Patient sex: M
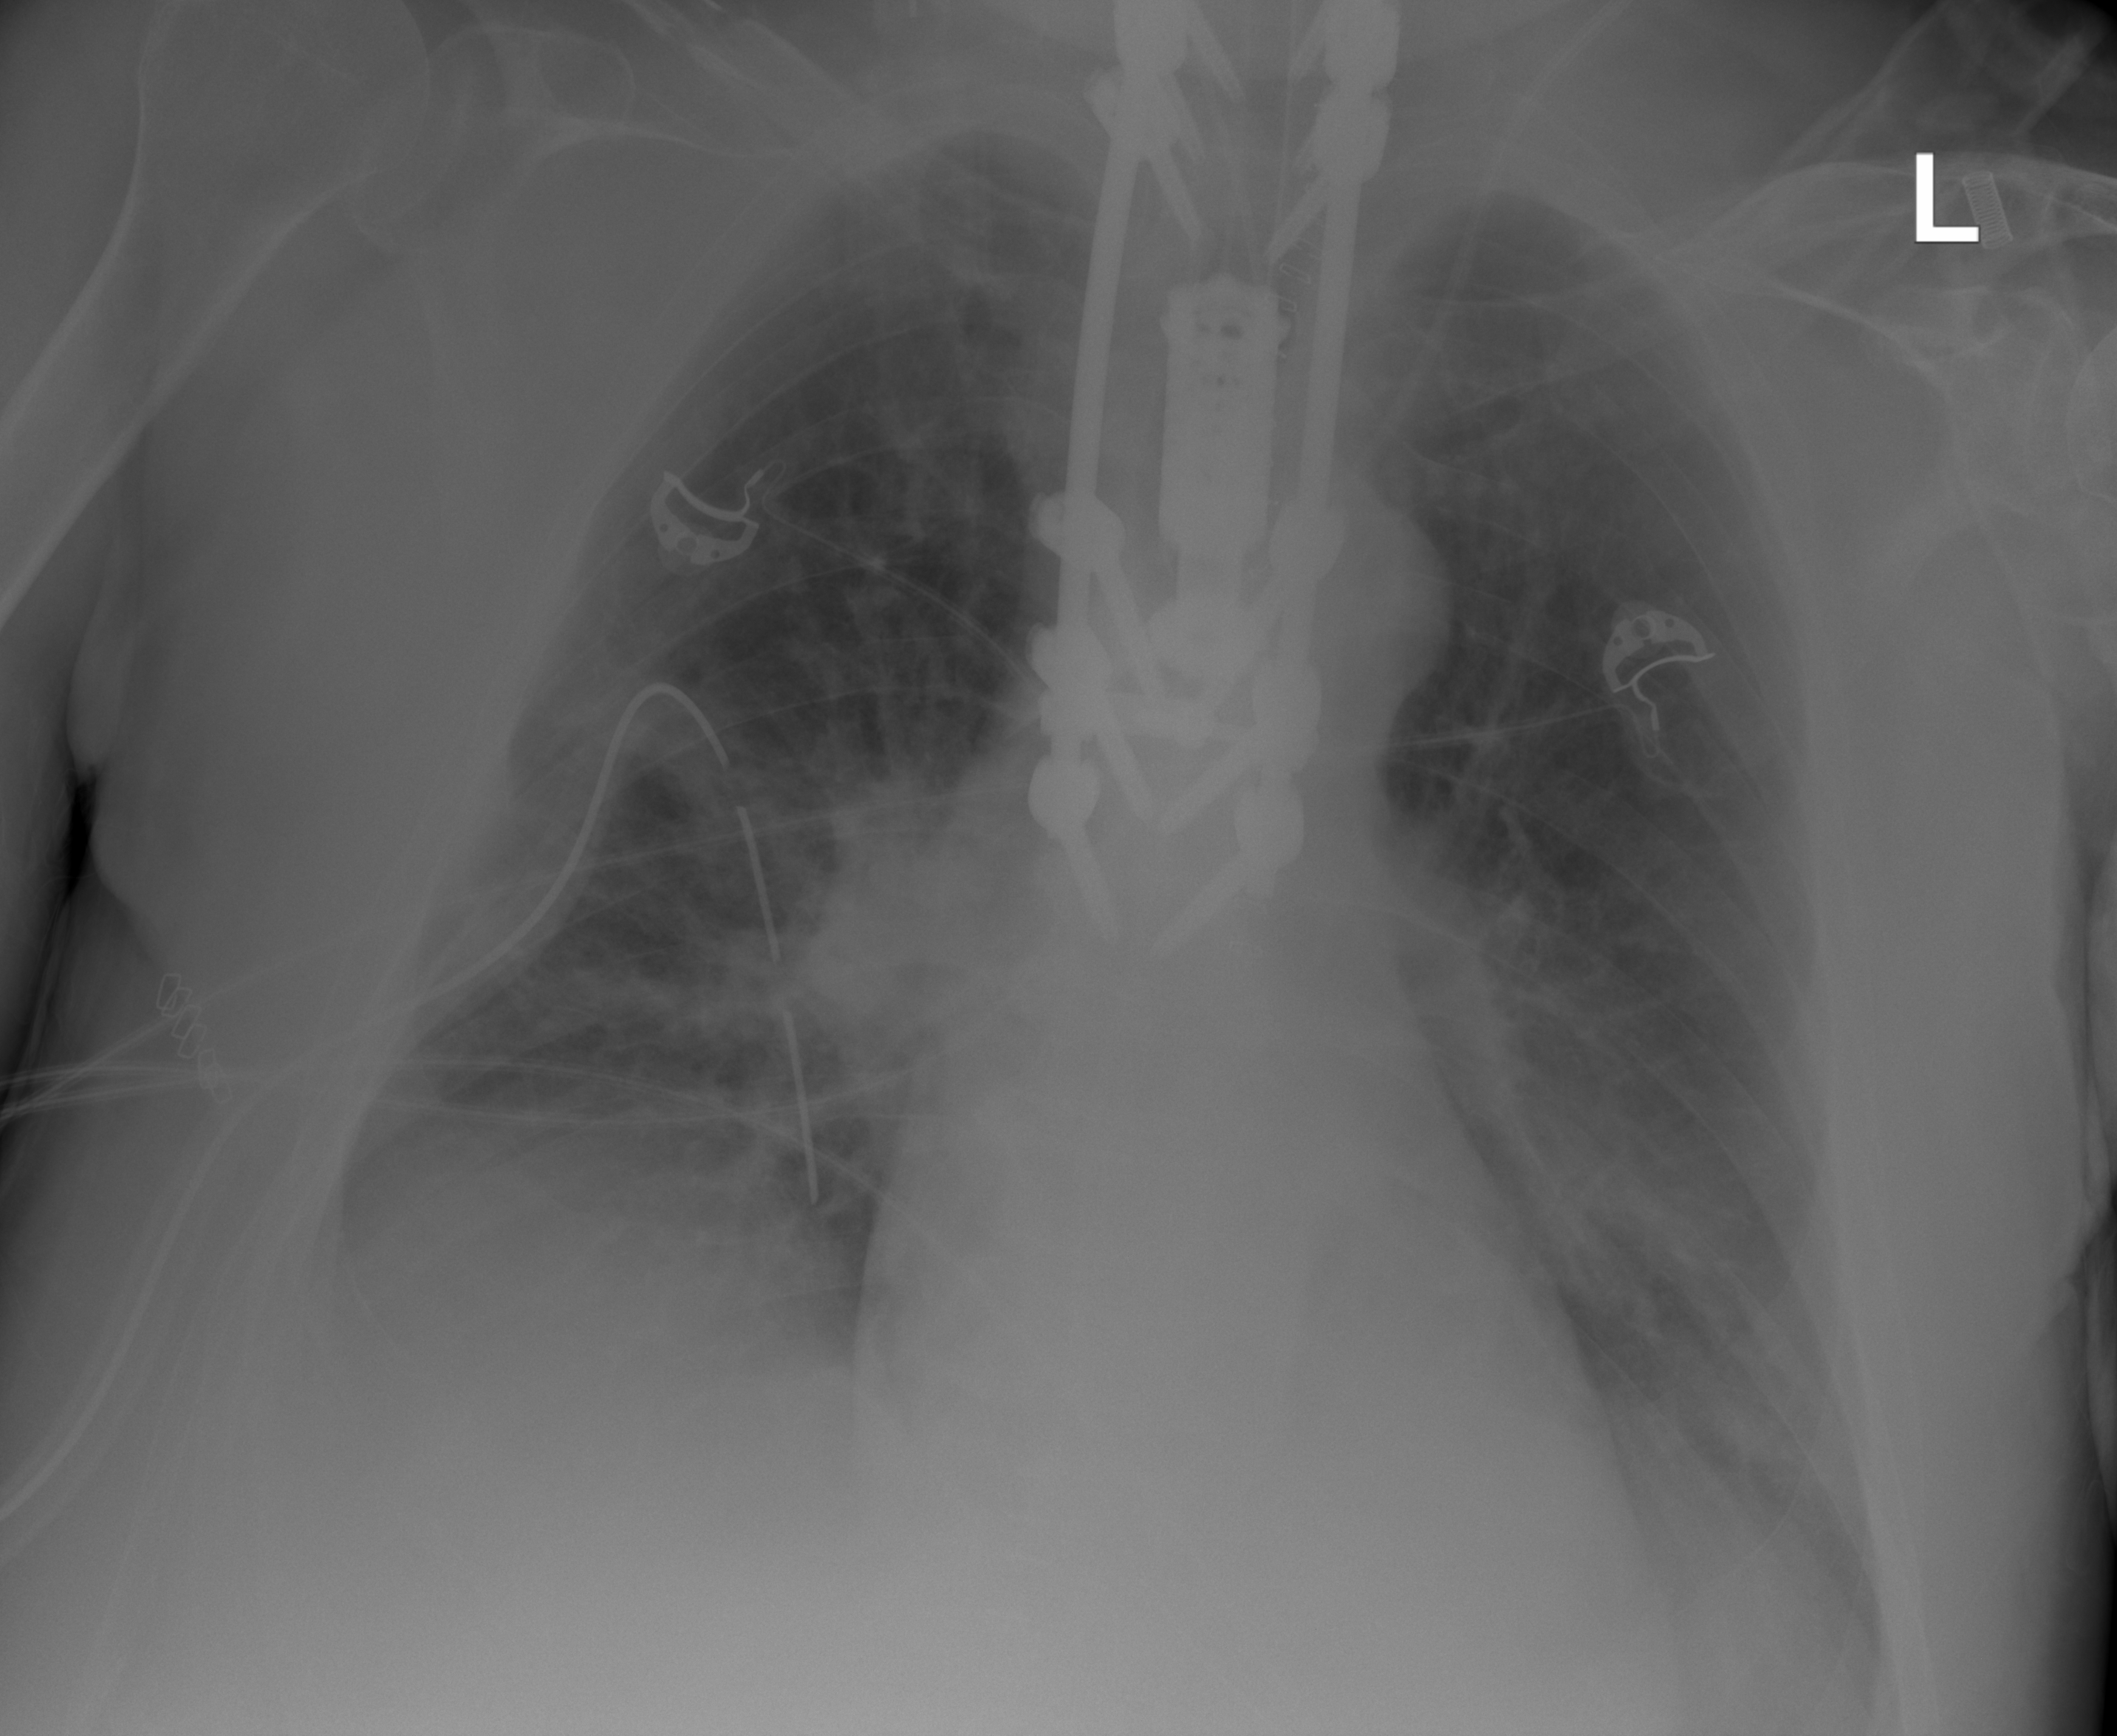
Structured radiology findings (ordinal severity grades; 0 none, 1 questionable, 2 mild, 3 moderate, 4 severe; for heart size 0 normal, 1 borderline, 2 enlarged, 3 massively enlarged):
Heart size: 0
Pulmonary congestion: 0
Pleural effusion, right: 0
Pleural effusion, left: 2
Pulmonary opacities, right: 1
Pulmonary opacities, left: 2
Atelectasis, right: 0
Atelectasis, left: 0